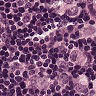
Metastatic tissue present: yes